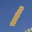
Label: 1